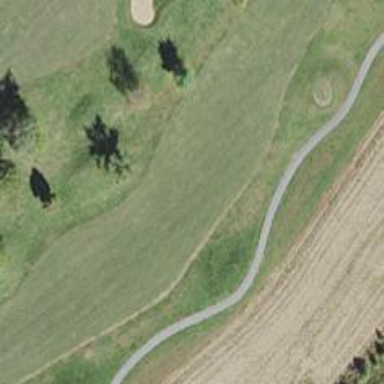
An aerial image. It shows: View of golf hole.